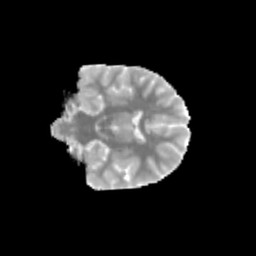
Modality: MD
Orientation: coronal
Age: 10
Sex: female
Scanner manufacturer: siemens
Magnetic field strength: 3 T
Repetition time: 3.8 s
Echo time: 0.07 s